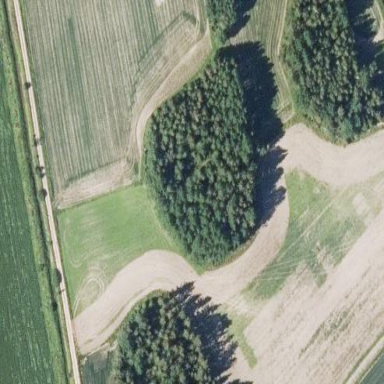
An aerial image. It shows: Forest dominated by needle-leaved trees.